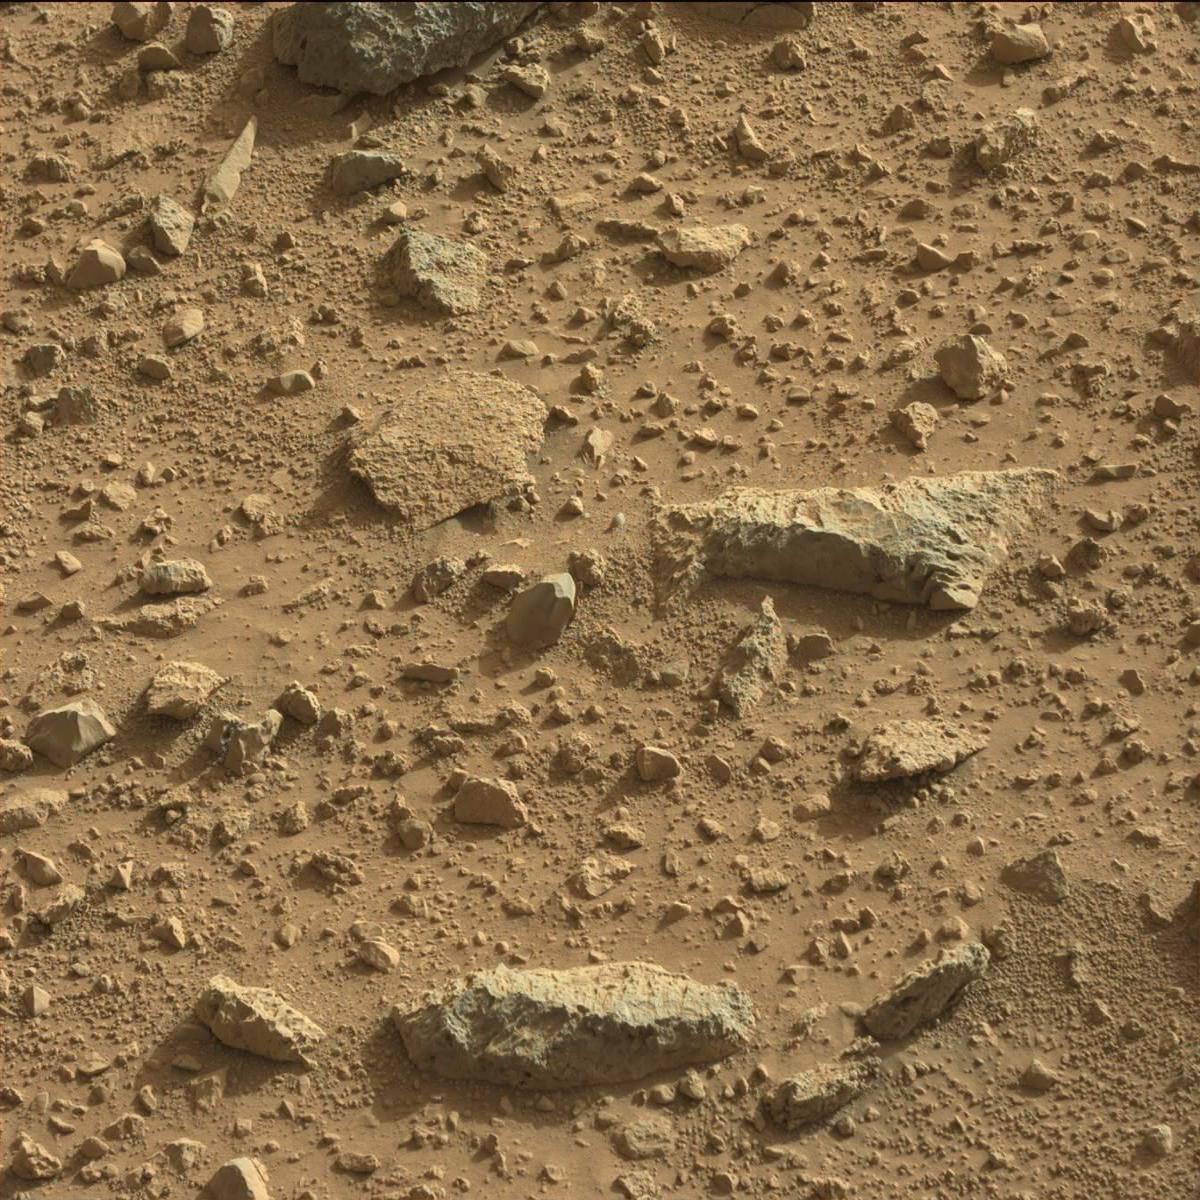
Terrain classes present: Bedrock, Rock, Sand / Soil